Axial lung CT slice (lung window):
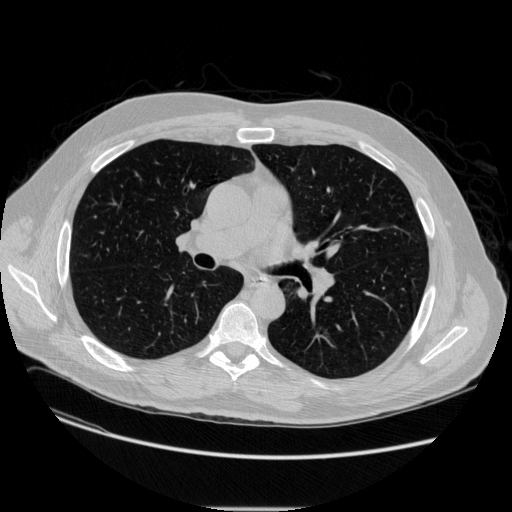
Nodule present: no